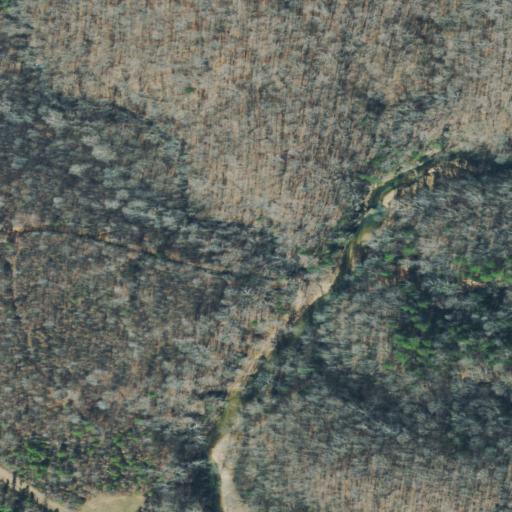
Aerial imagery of valley in Tennessee named Hog Joint Hollow containing deciduous forest, open development, mixed forest, grassland, evergreen forest, and shrub